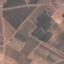
Label: PermanentCrop